Interaction volume radius: 5 \u00c5
Interaction volume height: 45 \u00c5
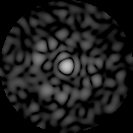
Disorder parameter: 0.8292